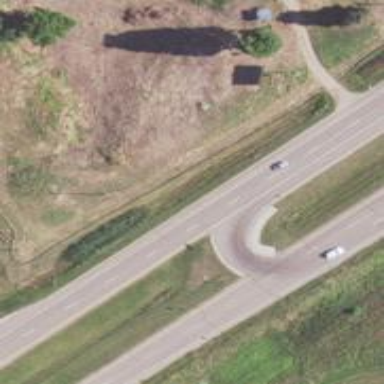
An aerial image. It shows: Secondary link road with asphalt surface.